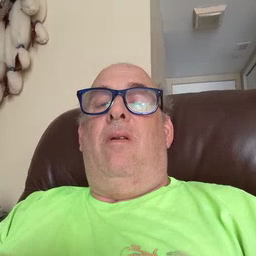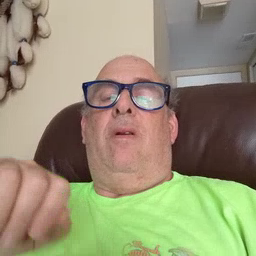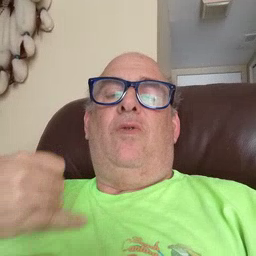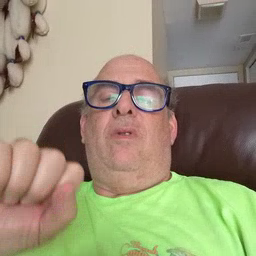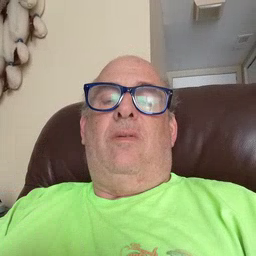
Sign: jeans